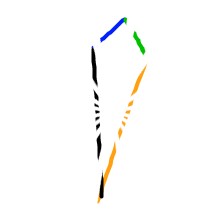
Shape: kite